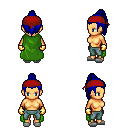
a pixel art fantasy rpg character, female body template, human, tanned skin, green cape, teal pants, blue long topknot hairstyle, red bandana, gold gloves, white slippers, four views (front, back, left, right), 2x2 character sprite sheet, small pixel art, hard edges, no anti-aliasing